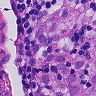
Metastatic tissue present: yes